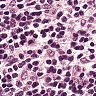
Metastatic tissue present: no